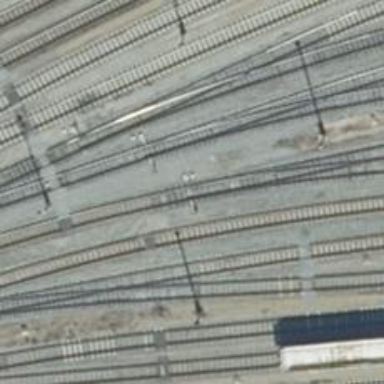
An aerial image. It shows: Railway switch.